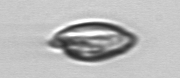
Label: Katodinium_or_Torodinium